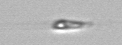
Label: flagellate_morphotype3